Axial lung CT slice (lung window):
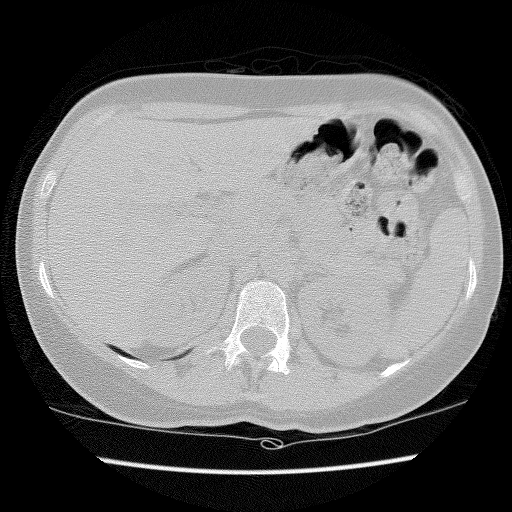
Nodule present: no